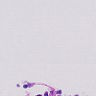
Metastatic tissue present: no